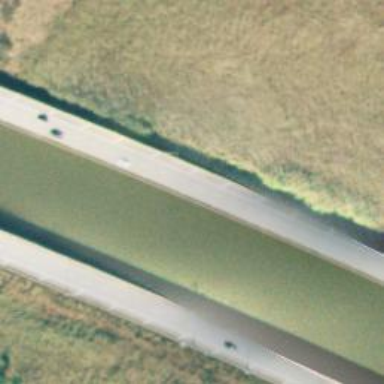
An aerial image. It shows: Motorway bridge.